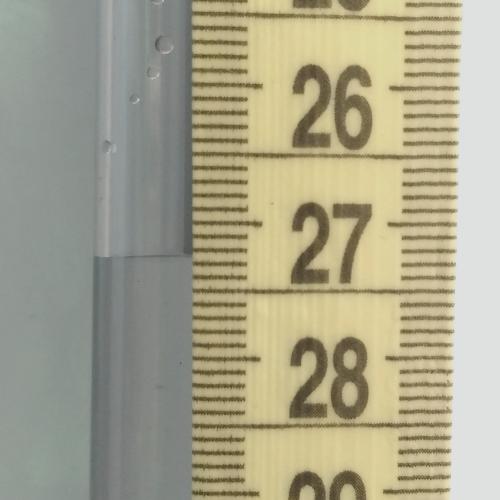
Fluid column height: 27.2 cm